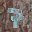
Label: 7